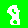
Digit: 8